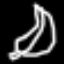
Label: leaf